Interaction volume radius: 10 \u00c5
Interaction volume height: 50 \u00c5
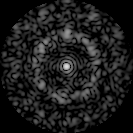
Disorder parameter: 0.7258